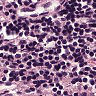
Metastatic tissue present: no